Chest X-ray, AP view. Patient: 23 years old, sex M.
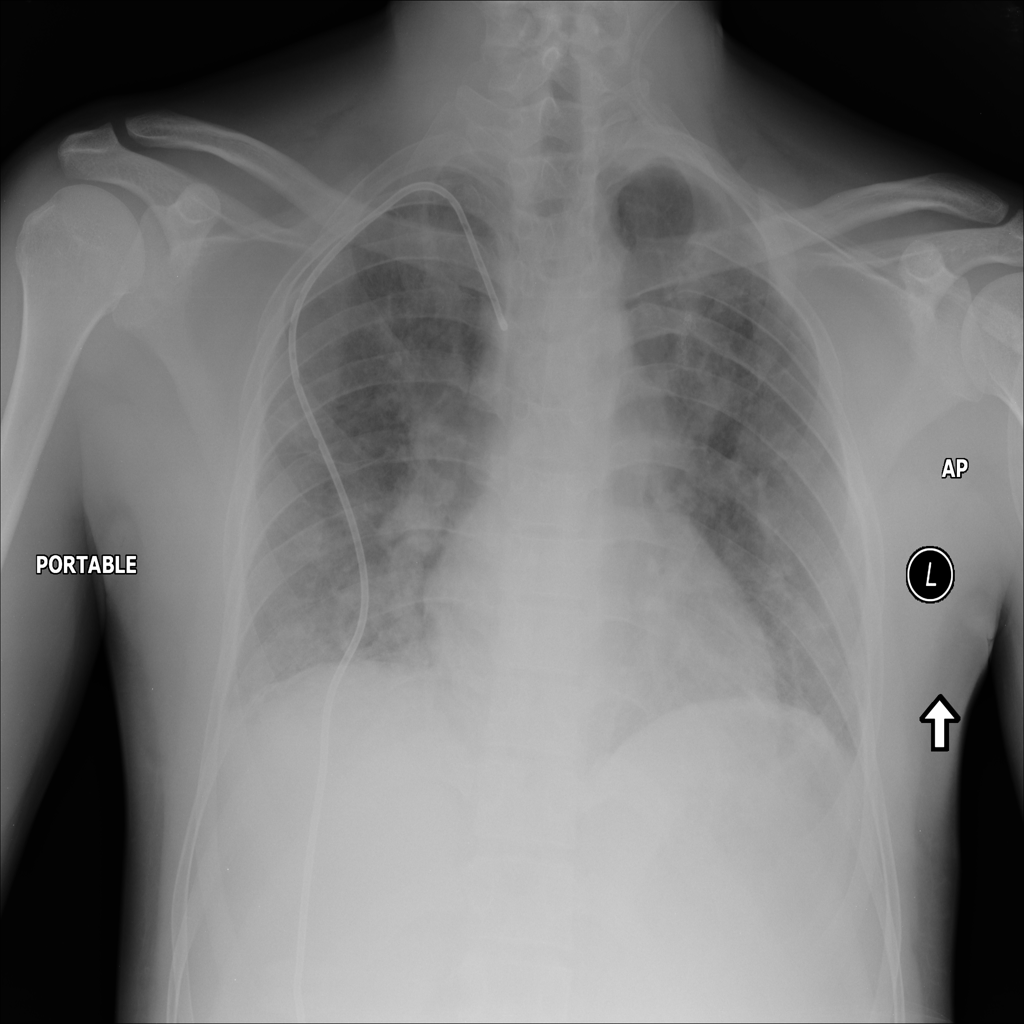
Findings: No Finding